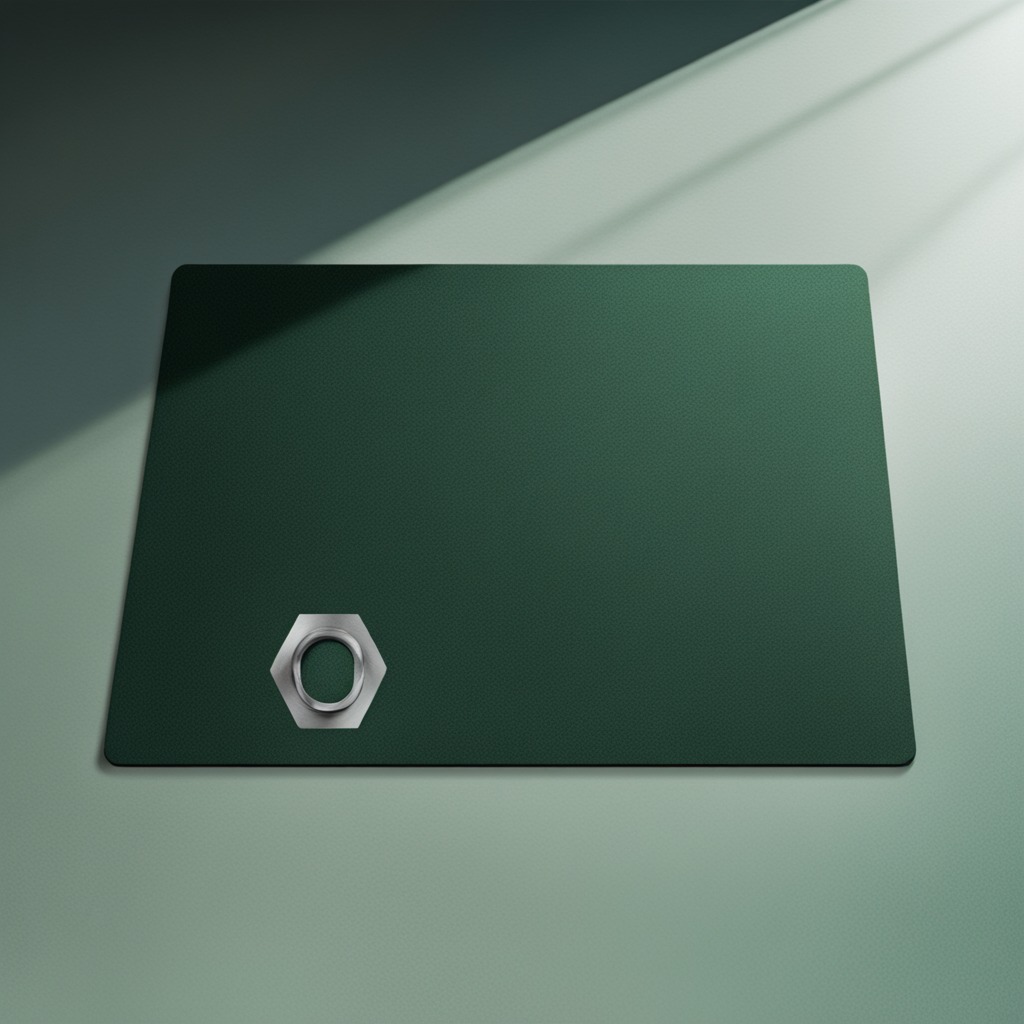
A metal nut lies on the tabletop.